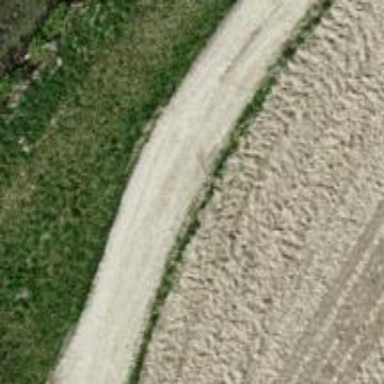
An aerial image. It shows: Compacted track with grade2 level.